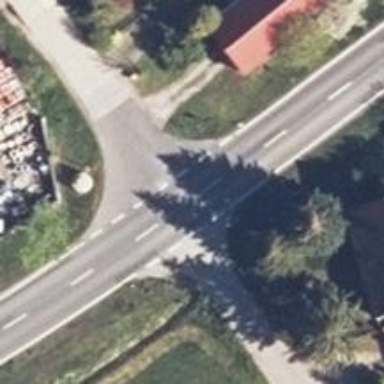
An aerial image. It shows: Secondary road with asphalt surface.